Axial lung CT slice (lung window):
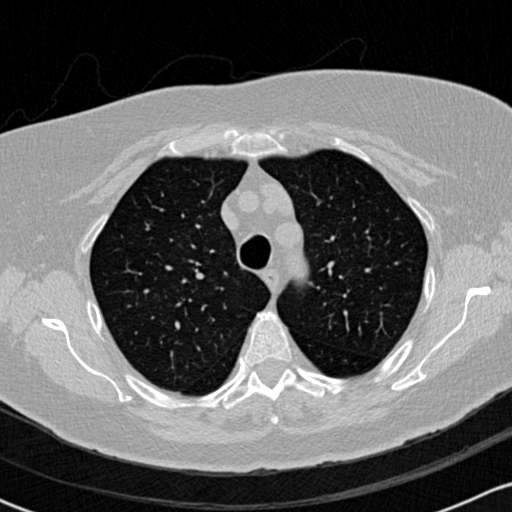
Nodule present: no